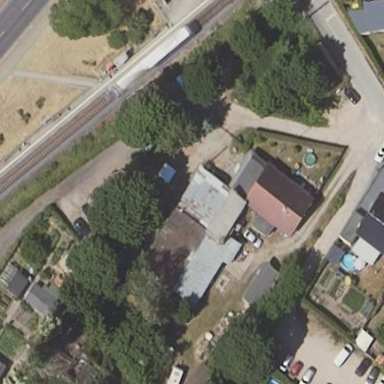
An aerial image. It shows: Shed.